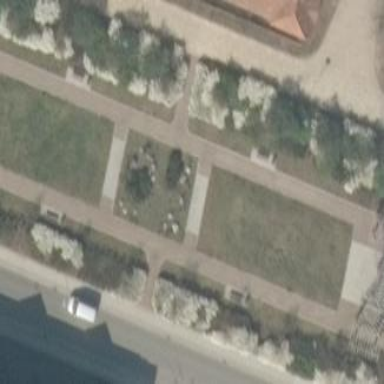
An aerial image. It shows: Park.